Aerial crown-view tile of a tropical tree (Barro Colorado Island, Panama), acquired 20250715:
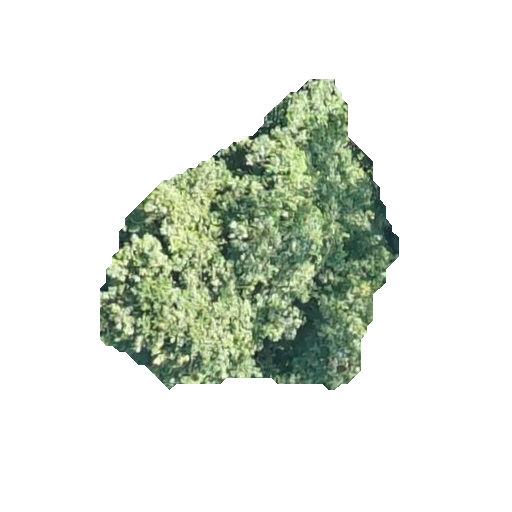
Species: Luehea seemannii
GBIF accepted scientific name: Luehea seemannii
Crown area: 91.783 m²